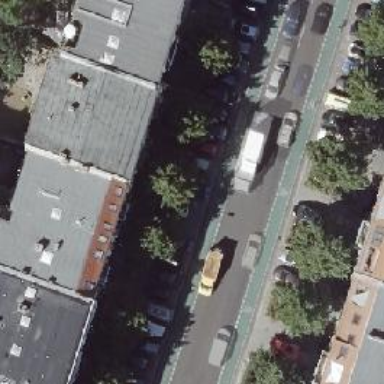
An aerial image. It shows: Tertiary road with asphalt surface and sidewalks on both sides. There are separate lanes for bicycles on both sides of the road and separate parking areas as well.